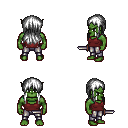
a pixel art fantasy rpg character, male body template, orc, green skin, maroon pirate shirt, metal pants, white unkempt hairstyle, dagger, four views (front, back, left, right), 2x2 character sprite sheet, small pixel art, hard edges, no anti-aliasing